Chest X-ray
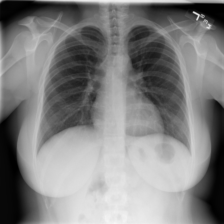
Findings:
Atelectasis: negative
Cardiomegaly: negative
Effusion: negative
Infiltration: negative
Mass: negative
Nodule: negative
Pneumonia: negative
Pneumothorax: negative
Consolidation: negative
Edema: negative
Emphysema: negative
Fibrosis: negative
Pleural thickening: negative
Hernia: negative